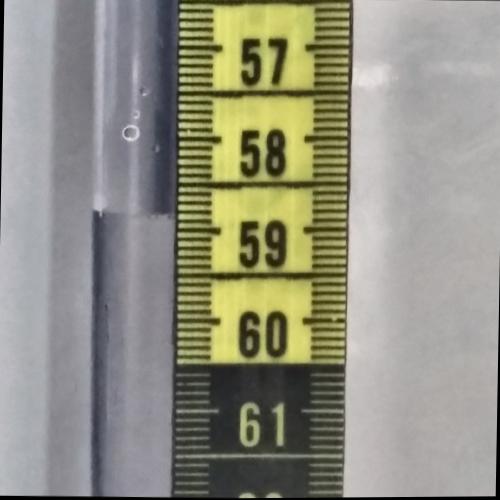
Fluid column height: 58.8 cm